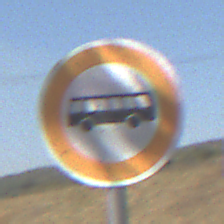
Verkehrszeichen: VerbotKraftomnibusse
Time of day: Midday
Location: Outdoor (RoadRail)
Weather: Clear
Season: Summer
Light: Natural